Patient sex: M
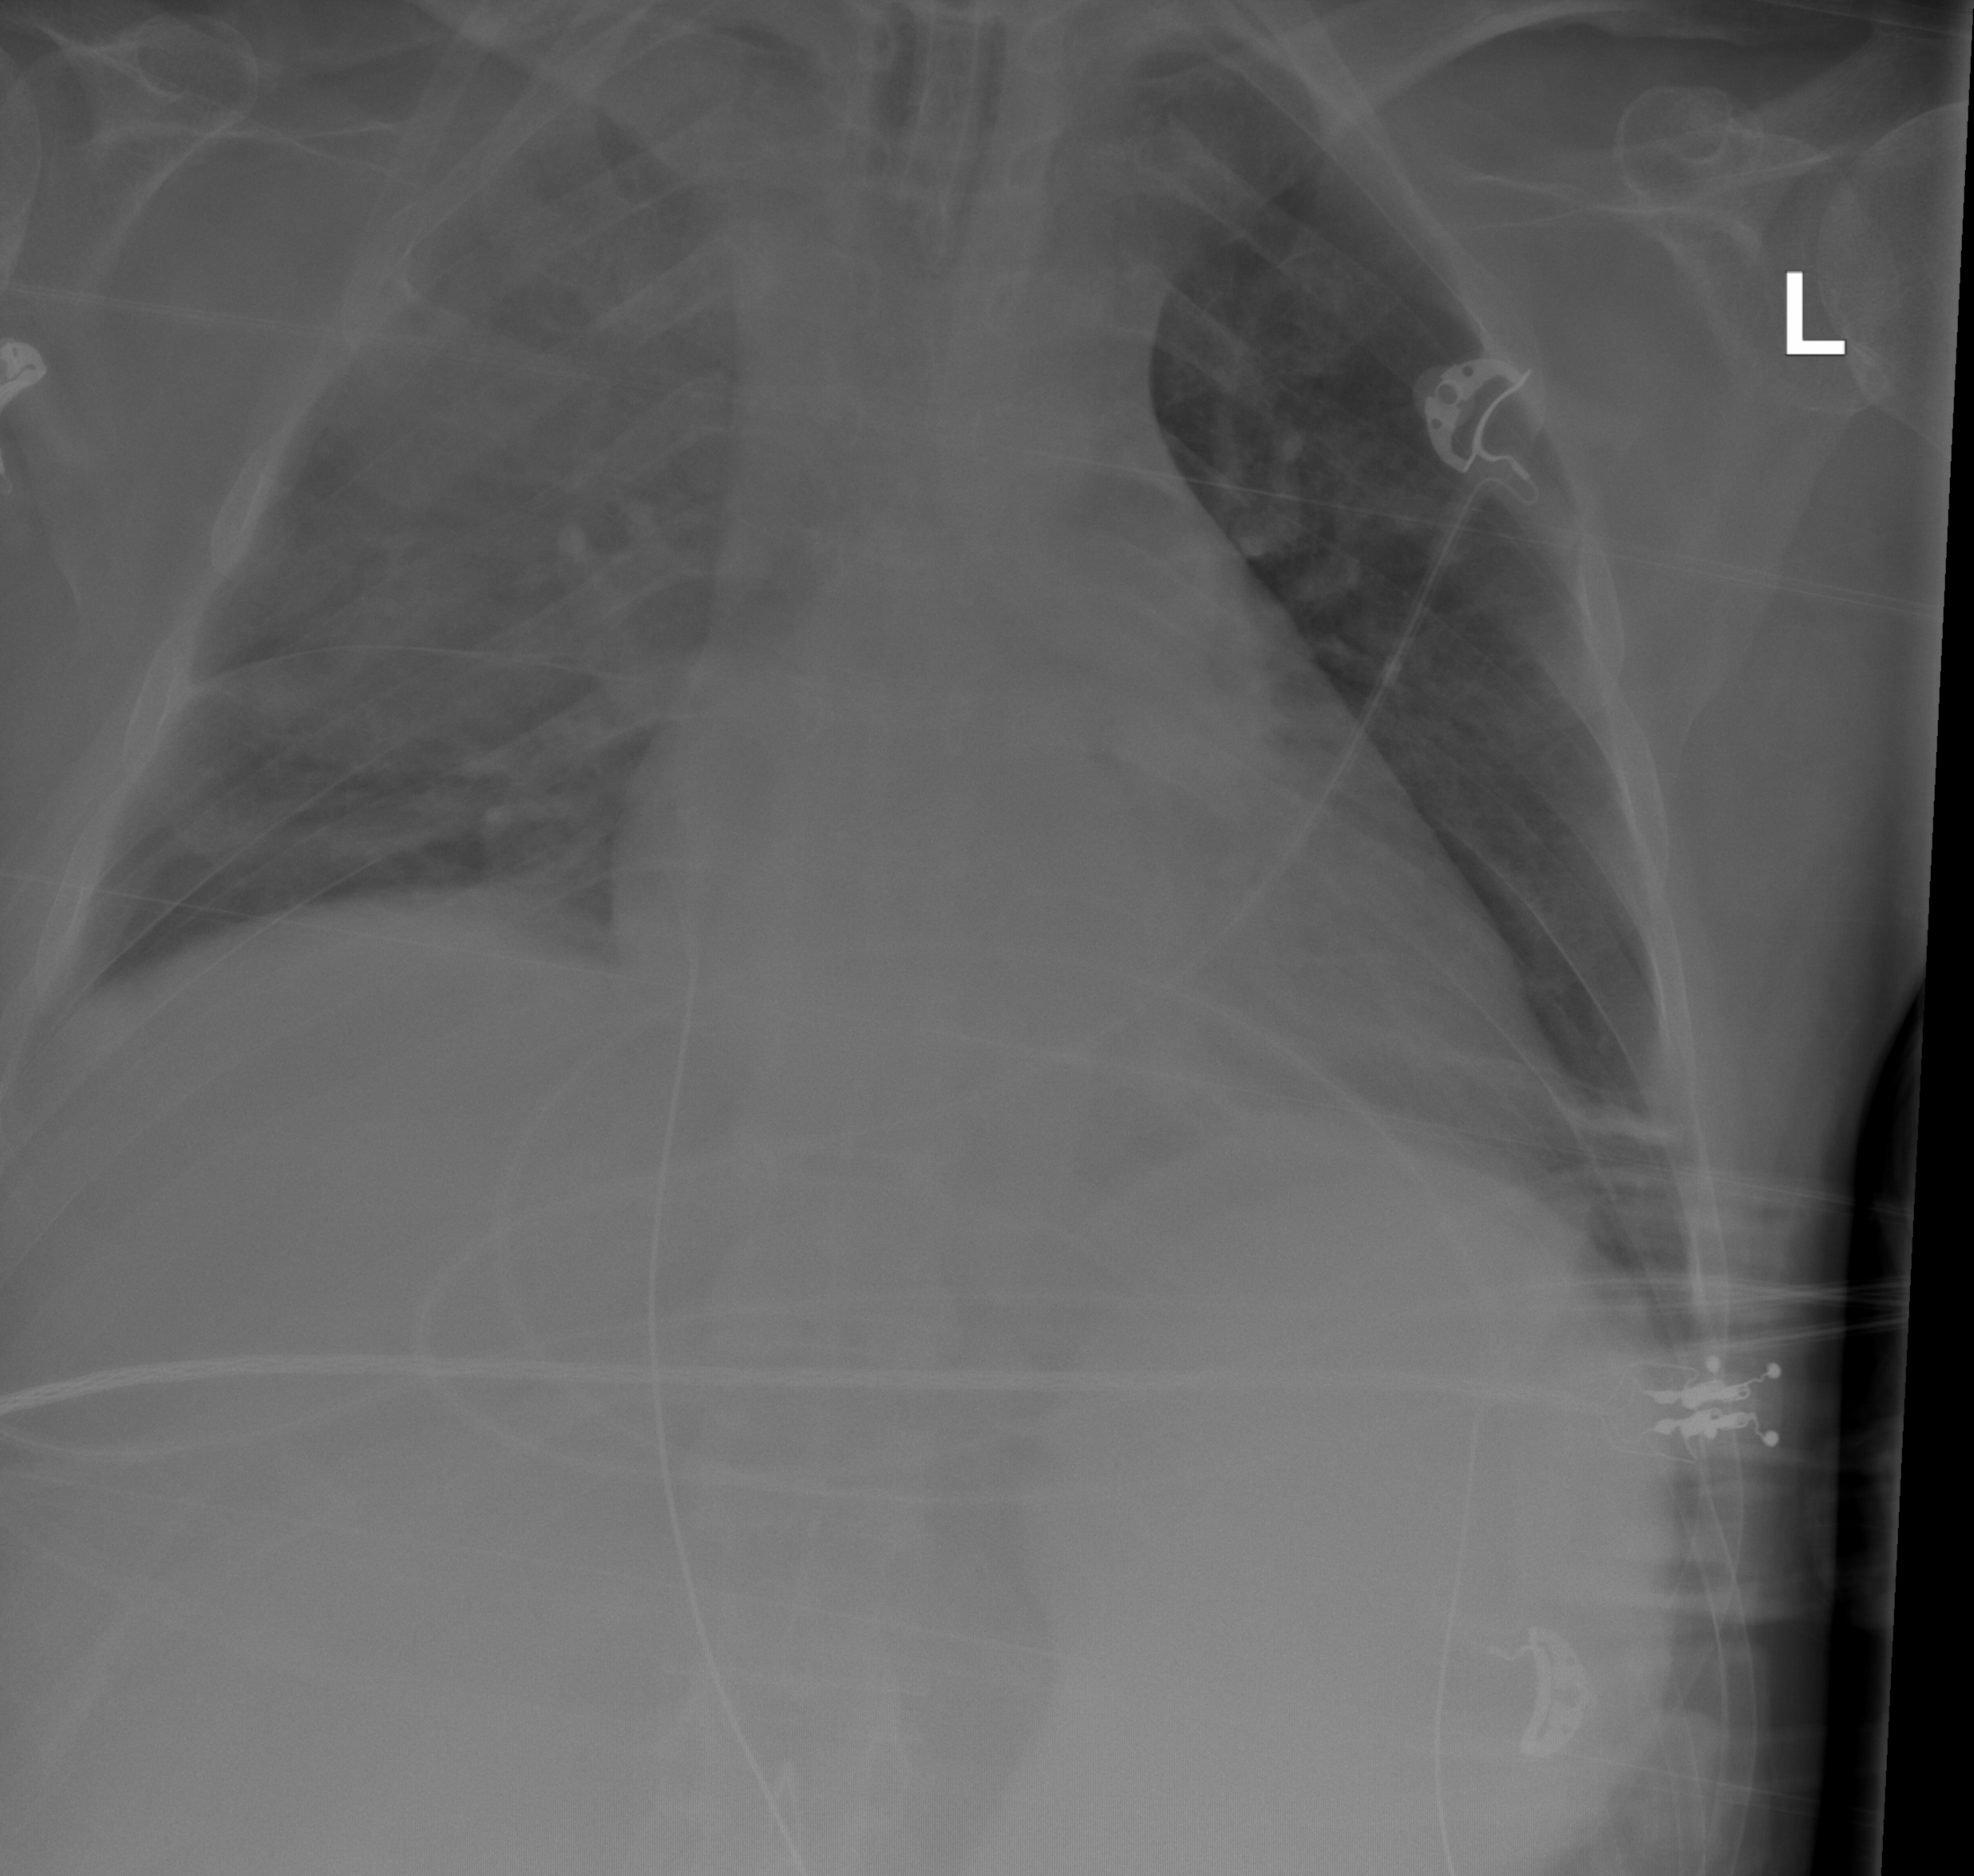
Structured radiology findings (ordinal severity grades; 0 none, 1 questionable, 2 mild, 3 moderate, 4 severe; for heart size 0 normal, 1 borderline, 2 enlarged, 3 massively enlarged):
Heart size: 1
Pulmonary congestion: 0
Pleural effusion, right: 2
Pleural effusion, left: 0
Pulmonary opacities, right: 3
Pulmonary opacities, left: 0
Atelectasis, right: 0
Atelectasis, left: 0